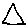
Label: triangle